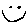
Label: smiley face